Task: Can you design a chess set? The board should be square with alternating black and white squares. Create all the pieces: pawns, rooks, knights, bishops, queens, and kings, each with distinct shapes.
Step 1326:
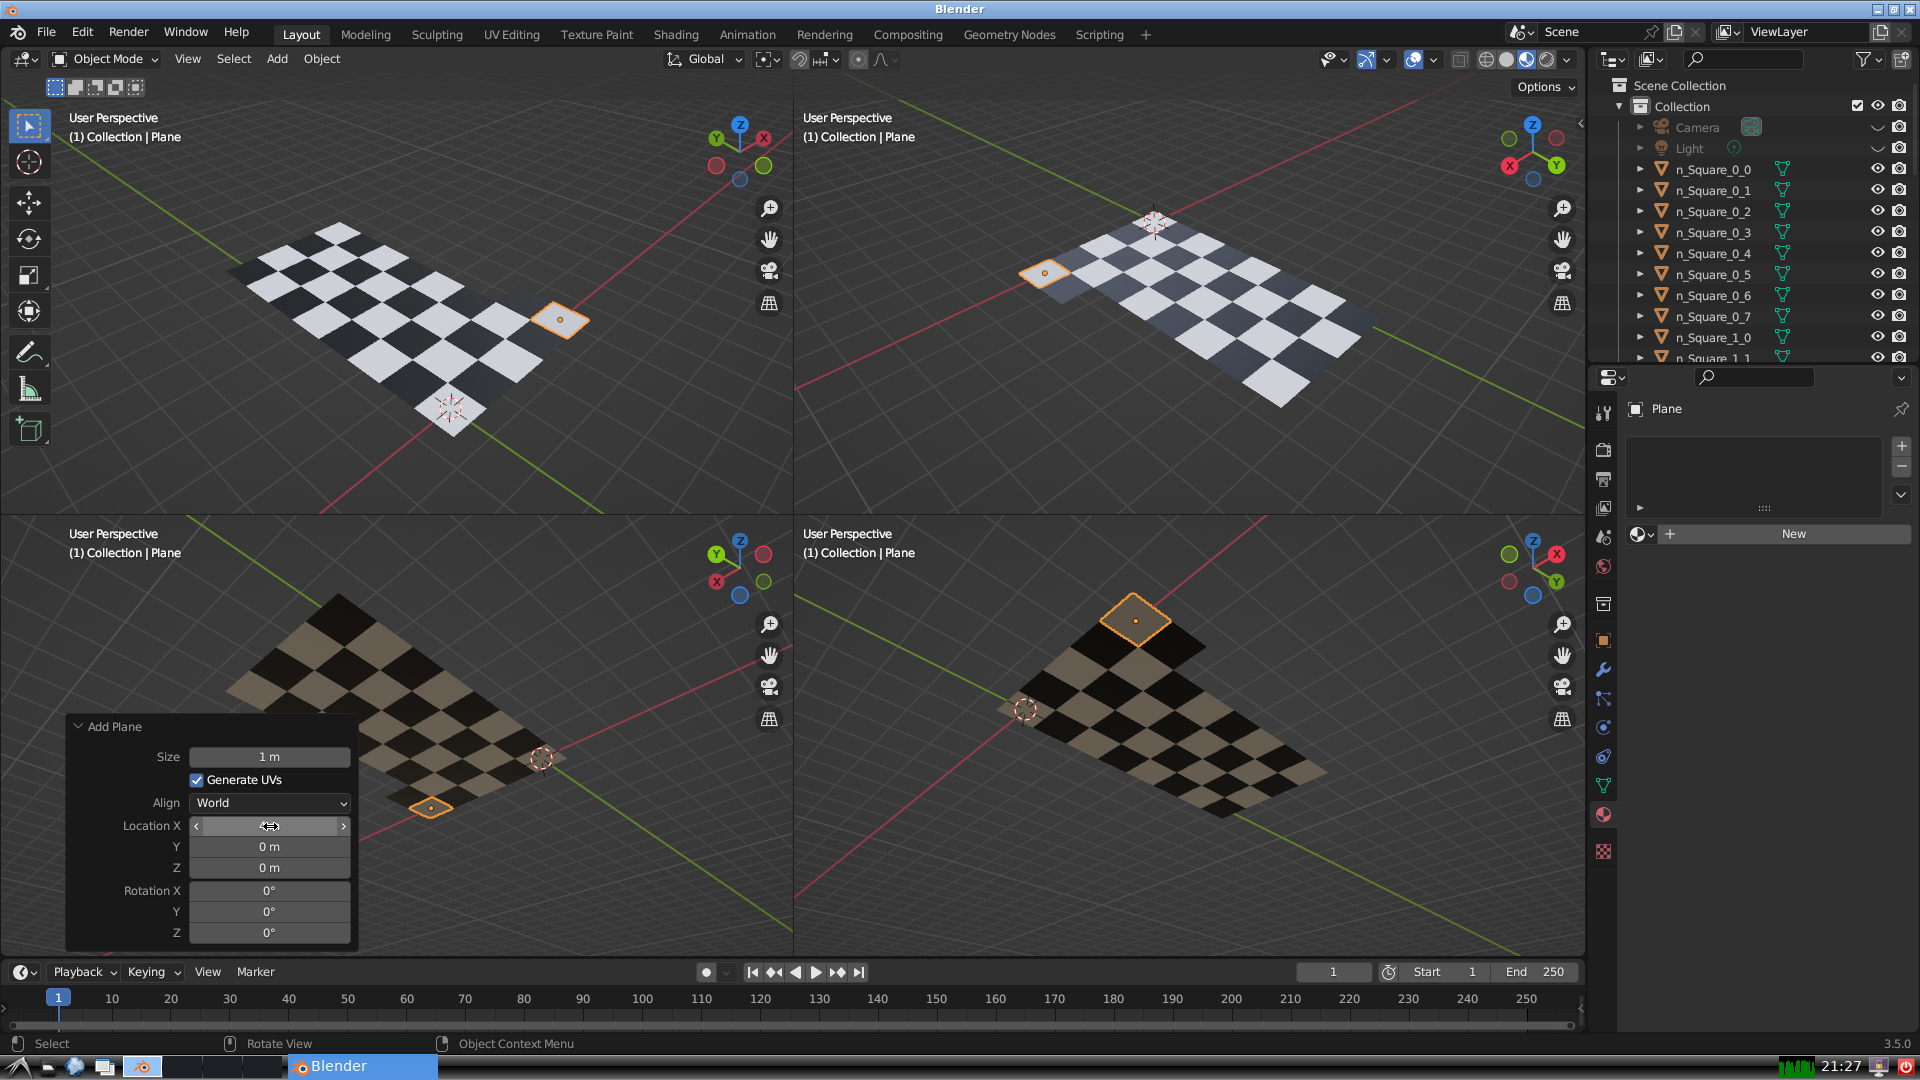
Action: {"mouse_move": [270, 846]}